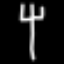
Label: fork